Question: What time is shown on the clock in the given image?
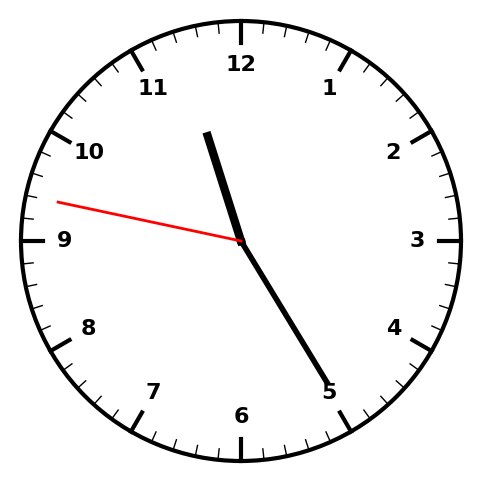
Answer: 11:24:47